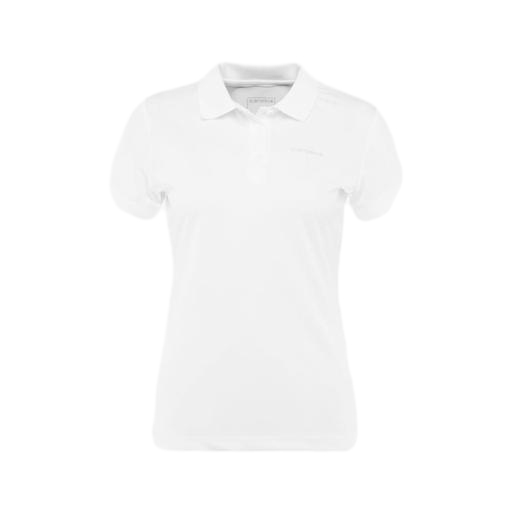
white iconic slim stretch polo, female's polo, skinny-fit stretch polo shirt, white background